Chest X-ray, PA view. Patient: 56 years old, sex M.
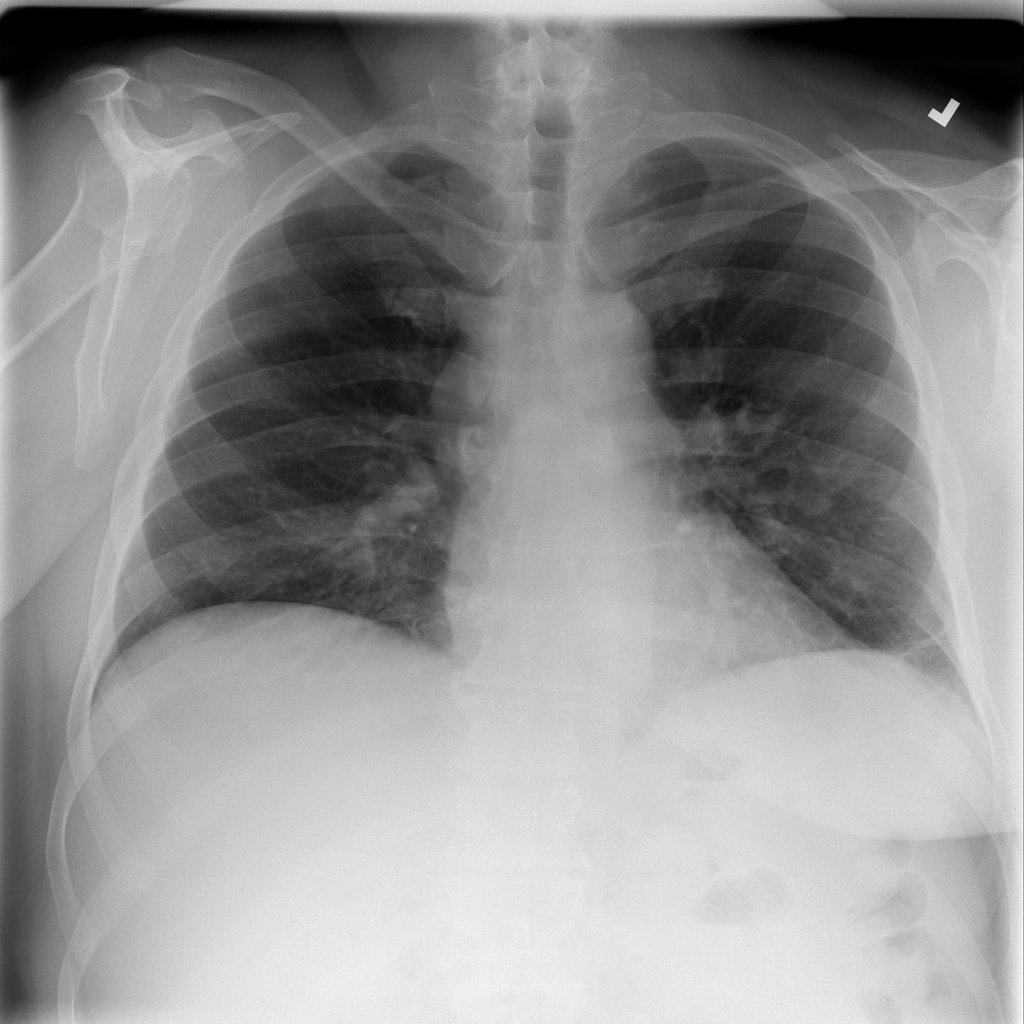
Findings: Atelectasis